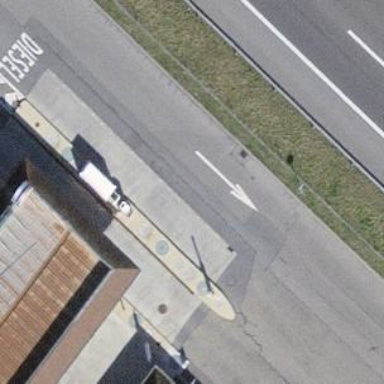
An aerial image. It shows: Charging station.